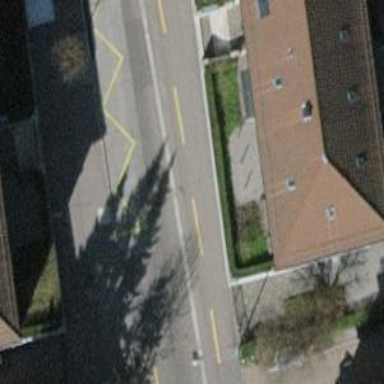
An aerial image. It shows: Residential road with asphalt surface. Trolley wires are present along the road.